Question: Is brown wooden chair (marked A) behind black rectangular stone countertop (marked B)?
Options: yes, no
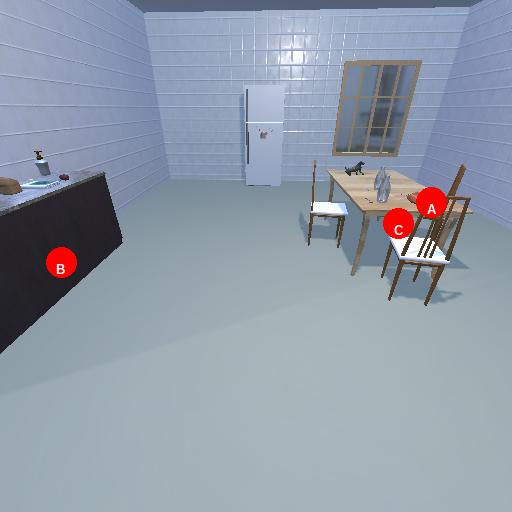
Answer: yes